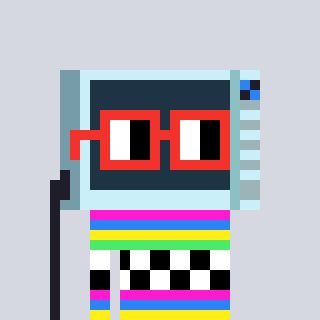
a pixel art character with square red glasses, a microwave-shaped head and a redpinkish-colored body on a cool background